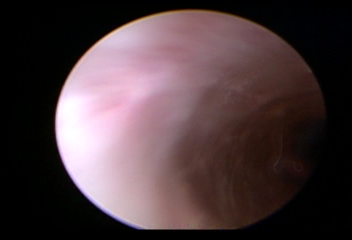
Modality: WLC
Class: Normal mucosa
Bladder cancer association: No